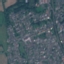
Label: Residential